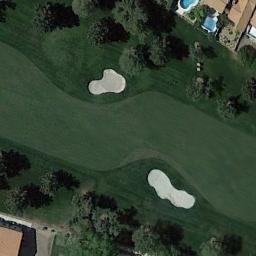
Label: golf_course